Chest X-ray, PA view. Patient: 34 years old, sex F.
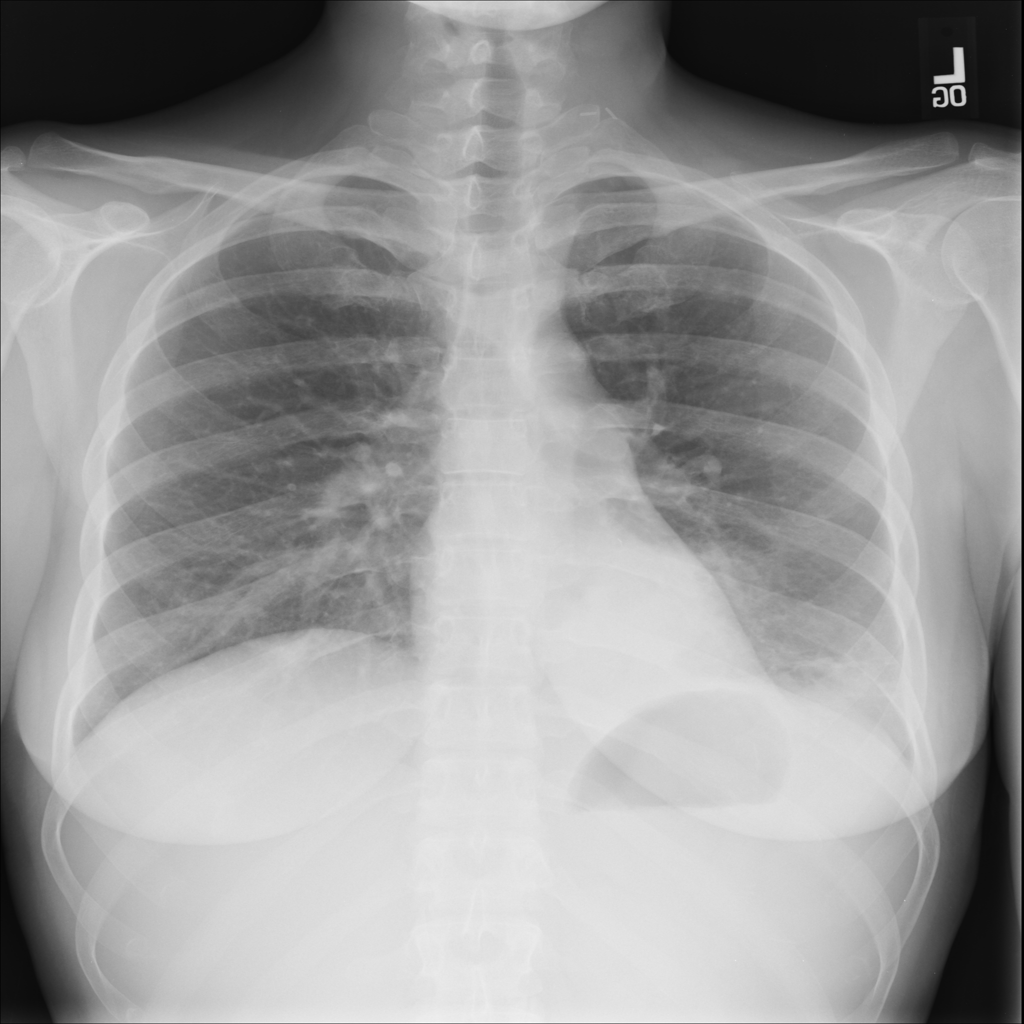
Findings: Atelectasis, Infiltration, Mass